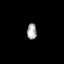
Tissue: prostate
Cell type: T cells
Senescence score: 0.7717
Nuclear area (px): 152
Mean DAPI intensity: 164.204